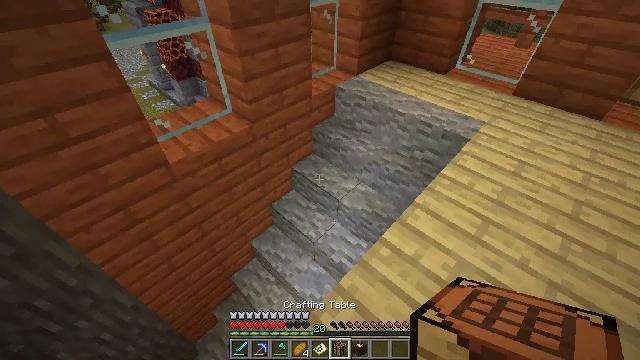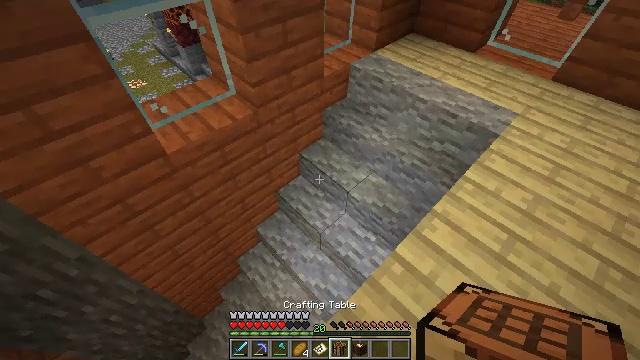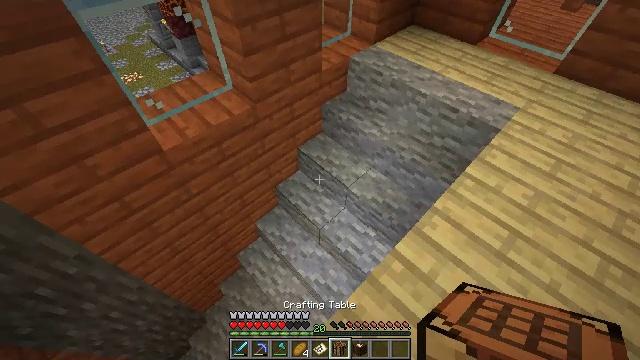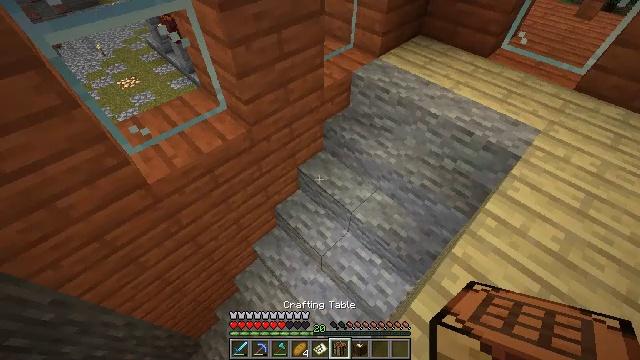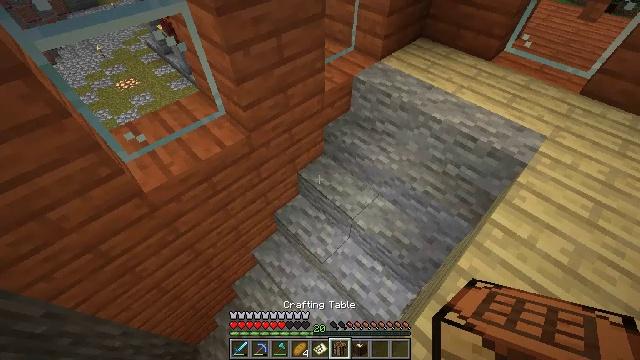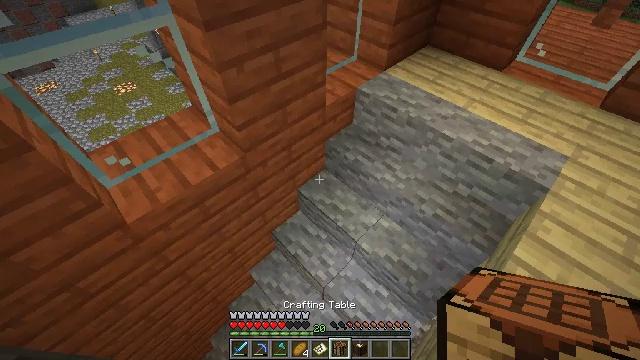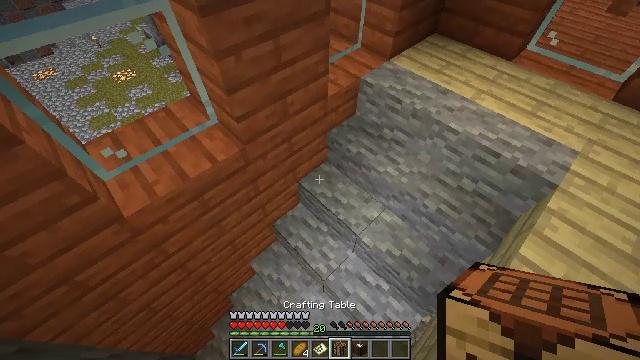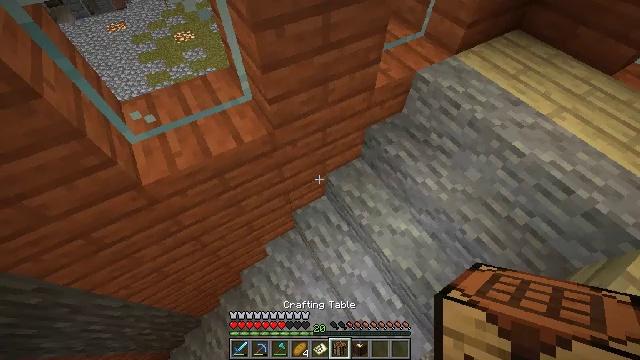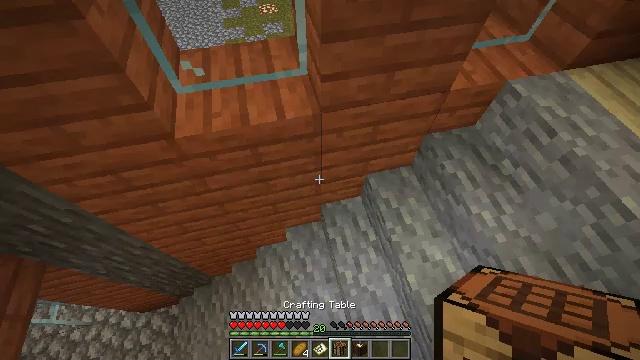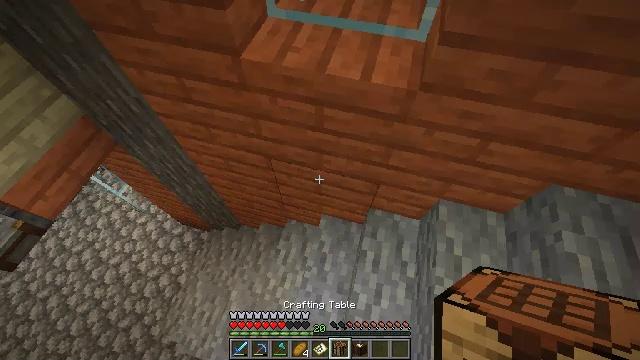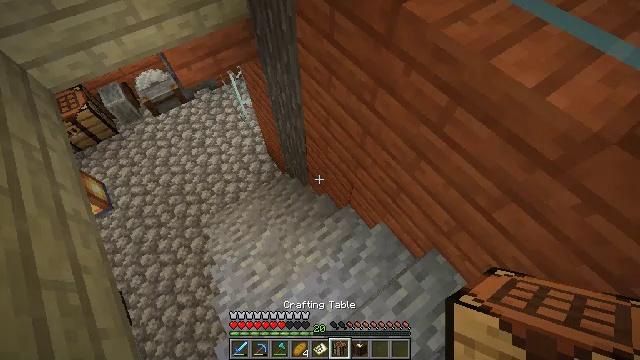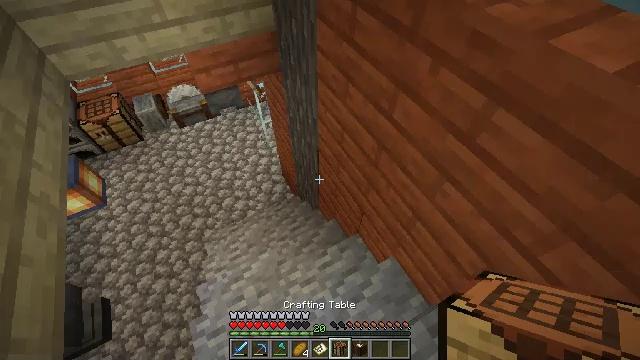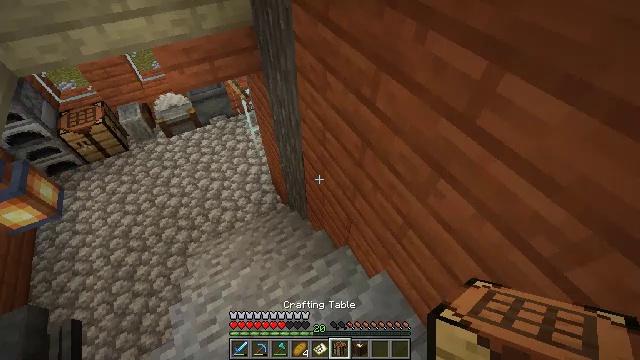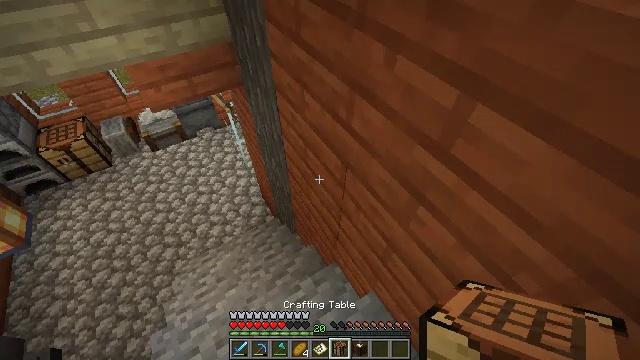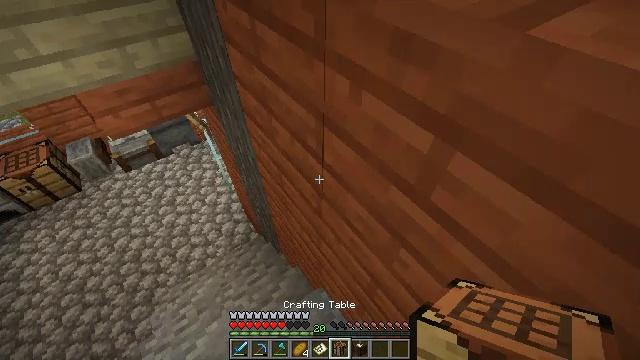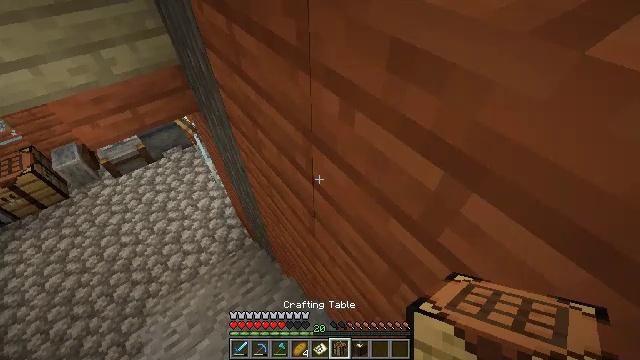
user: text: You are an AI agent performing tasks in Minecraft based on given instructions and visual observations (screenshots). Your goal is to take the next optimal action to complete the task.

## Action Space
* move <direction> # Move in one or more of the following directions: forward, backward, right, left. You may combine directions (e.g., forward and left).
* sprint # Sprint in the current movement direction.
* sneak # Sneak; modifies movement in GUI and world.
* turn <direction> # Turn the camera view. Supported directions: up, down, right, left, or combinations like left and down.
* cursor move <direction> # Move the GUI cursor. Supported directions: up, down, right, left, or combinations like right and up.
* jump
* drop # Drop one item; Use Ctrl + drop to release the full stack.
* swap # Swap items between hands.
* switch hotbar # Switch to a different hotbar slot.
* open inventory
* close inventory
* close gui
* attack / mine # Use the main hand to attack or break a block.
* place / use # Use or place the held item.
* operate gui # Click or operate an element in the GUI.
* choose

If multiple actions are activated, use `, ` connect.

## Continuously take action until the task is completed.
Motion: motion action
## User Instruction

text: Break the cauldron to collect it.
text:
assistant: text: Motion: move forward, turn left and down
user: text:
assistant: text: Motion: move forward, turn down
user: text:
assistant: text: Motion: move forward
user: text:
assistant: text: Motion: move forward
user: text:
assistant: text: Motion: move forward
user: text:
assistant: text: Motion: move forward, turn down
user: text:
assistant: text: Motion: move forward, turn left and down
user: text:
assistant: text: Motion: move forward, turn left and down
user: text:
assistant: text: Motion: move forward, turn left and down
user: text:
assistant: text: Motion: move forward, turn left and down
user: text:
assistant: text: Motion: move forward, turn left and up
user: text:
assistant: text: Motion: move forward, turn up
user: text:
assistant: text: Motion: move forward, turn right and up
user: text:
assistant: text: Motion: move forward, turn right and up
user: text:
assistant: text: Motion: move forward, turn right
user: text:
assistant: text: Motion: move forward
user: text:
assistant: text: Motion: move forward, turn left
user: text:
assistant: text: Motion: move forward, turn left and up
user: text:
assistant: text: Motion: move forward, turn left and up
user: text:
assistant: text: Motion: move forward, turn left and up
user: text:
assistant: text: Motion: move forward
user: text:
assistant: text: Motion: move forward
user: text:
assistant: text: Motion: move forward
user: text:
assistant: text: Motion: move forward
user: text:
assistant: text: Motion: move forward
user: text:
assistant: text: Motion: move forward
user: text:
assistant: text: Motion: move forward
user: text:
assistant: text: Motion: move forward
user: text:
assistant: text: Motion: move forward
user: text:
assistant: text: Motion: move forward